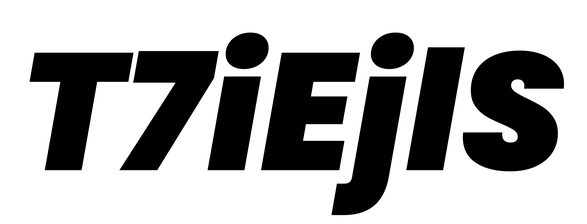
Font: Poppins-BlackItalic